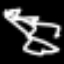
Label: squiggle